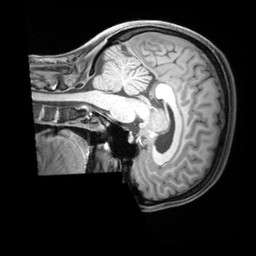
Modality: T1w
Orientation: sagittal
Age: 27
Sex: female
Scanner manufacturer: siemens
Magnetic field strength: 3 T
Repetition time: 1.97 s
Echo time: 0.00206 s